Question: Ok, so scrollbar from my Hub (I think) is overlapping my command bar and it is impossible to interact with thee. So how do I disable it (the scollbar)? To get it invisible? I tried adding "ScrollViewer.HorizontalScrollBarVisibility="Hidden" to Hub, Grid but it did not helped me at all.

Here's the XAML of the page:
'''
<Page
x:Class="CourseWorkTest.Settings"
xmlns="http://schemas.microsoft.com/winfx/2006/xaml/presentation"
xmlns:x="http://schemas.microsoft.com/winfx/2006/xaml"
xmlns:local="using:CourseWorkTest"
xmlns:d="http://schemas.microsoft.com/expression/blend/2008"
xmlns:mc="http://schemas.openxmlformats.org/markup-compatibility/2006"
mc:Ignorable="d">
<Grid Background="{ThemeResource ApplicationPageBackgroundThemeBrush}">
<CommandBar VerticalAlignment="Bottom">
<AppBarButton x:Name="back" Icon="Back" Label="Back" Click="back_Click"/>
<AppBarButton x:Name="save" Icon="Accept" Label="Save" Click="save_Click"/>
</CommandBar>
<Hub Header="Settings">
<HubSection Header="General">
<DataTemplate>
<Grid>
<StackPanel Width="500" Height="550" Background="WhiteSmoke">
<StackPanel Height="Auto">
<Button x:Name="enabledDays" Content="Enabled Days" FontWeight="Bold" Background="Transparent" Width="500" HorizontalContentAlignment="Left" Click="enabledDays_Click">
<Button.Flyout>
<MenuFlyout x:Name="enabledDaysMenuFlyout">
<ToggleMenuFlyoutItem x:Name="mon" Text="Monday" Tag="enabledDay" Click="enabledDays_Click"/>
<ToggleMenuFlyoutItem Text="Tuesday" x:Name="tue" Tag="enabledDay" Click="enabledDays_Click"/>
<ToggleMenuFlyoutItem Text="Wednesday" x:Name="wed" Tag="enabledDay" Click="enabledDays_Click"/>
<ToggleMenuFlyoutItem Text="Thursday" x:Name="thu" Tag="enabledDay" Click="enabledDays_Click"/>
<ToggleMenuFlyoutItem Text="Friday" x:Name="fri" Tag="enabledDay" Click="enabledDays_Click"/>
<ToggleMenuFlyoutItem Text="Saturday" x:Name="sat" Tag="enabledDay" Click="enabledDays_Click"/>
<ToggleMenuFlyoutItem Text="Sunday" x:Name="sun" Tag="enabledDay" Click="enabledDays_Click"/>
</MenuFlyout>
</Button.Flyout>
</Button>
<TextBlock x:Name="enabledDaysText"/>
</StackPanel>
</StackPanel>
</Grid>
</DataTemplate>
</HubSection>
<HubSection Header="Notifications &amp; Automute">
<DataTemplate>
<Grid>
<StackPanel Width="400" Background="WhiteSmoke" Height="550">
<ToggleSwitch x:Name="automuteToggleSwitch" Header="Automute" HorizontalAlignment="Left" VerticalAlignment="Top" ToolTipService.ToolTip="Automute device during lesson"/>
</StackPanel>
</Grid>
</DataTemplate>
</HubSection>
<HubSection Header="Durations">
<DataTemplate>
<Grid>
<StackPanel Width="550" Height="550" Background="WhiteSmoke">
</StackPanel>
</Grid>
</DataTemplate>
</HubSection>
<HubSection Header="Data">
<DataTemplate>
<Grid>
<StackPanel Width="300" Height="550" Background="WhiteSmoke">
</StackPanel>
</Grid>
</DataTemplate>
</HubSection>
</Hub>
</Grid>
'''
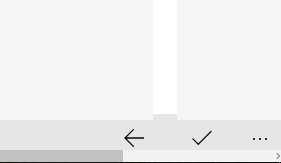
Answer: @Chris's answer is one solution for your problem. You can place a <URL>, appears.
As you want to put the 'CommandBar' at the 'Bottom', then you can use the <URL> property of a 'Page' like
'''
<Page x:Class="CourseWorkTest.Settings"
xmlns="http://schemas.microsoft.com/winfx/2006/xaml/presentation"
xmlns:x="http://schemas.microsoft.com/winfx/2006/xaml"
xmlns:d="http://schemas.microsoft.com/expression/blend/2008"
xmlns:local="using:CourseWorkTest"
xmlns:mc="http://schemas.openxmlformats.org/markup-compatibility/2006"
mc:Ignorable="d">
<Page.BottomAppBar>
<CommandBar>
<AppBarButton x:Name="back" Click="back_Click" Icon="Back" Label="Back" />
<AppBarButton x:Name="save" Click="save_Click" Icon="Accept" Label="Save" />
</CommandBar>
</Page.BottomAppBar>
<Grid Background="{ThemeResource ApplicationPageBackgroundThemeBrush}">
<Hub Header="Settings">
...
</Hub>
</Grid>
</Page>
'''
For more info, please see in <URL>.
To hide the 'ScrollBar', we need to edit <URL> supports scrollview implicitly in its template. In its template, we can find the 'HorizontalScrollBarVisibility' property is fixed to 'Auto'.
'''
<ScrollViewer x:Name="ScrollViewer"
Grid.RowSpan="2"
HorizontalScrollBarVisibility="Auto"
HorizontalScrollMode="Auto"
HorizontalSnapPointsAlignment="Near"
HorizontalSnapPointsType="OptionalSingle"
VerticalScrollBarVisibility="Disabled"
VerticalScrollMode="Disabled"
VerticalSnapPointsAlignment="Near"
VerticalSnapPointsType="OptionalSingle"
ZoomMode="Disabled">
<ItemsStackPanel x:Name="Panel" CacheLength="20" Orientation="{TemplateBinding Orientation}" />
</ScrollViewer>
'''
So we can simply change it to 'Hidden' then assign this new style to 'Hub'. After this, there should be no scroll bar.